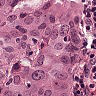
Metastatic tissue present: yes